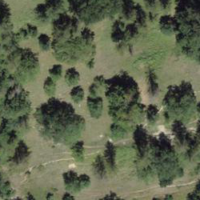
EUNIS habitat code: 23
Species observed at this site:
Clinopodium menthifolium
Cynoglossum officinale